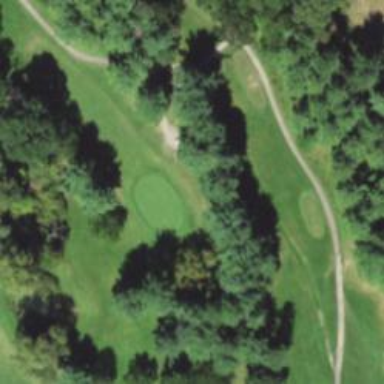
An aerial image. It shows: View of golf hole.